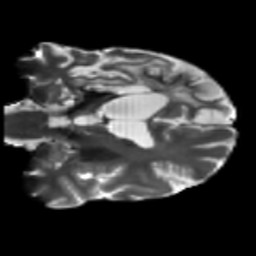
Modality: T2w
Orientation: coronal
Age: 56
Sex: male
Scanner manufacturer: siemens
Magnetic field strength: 3 T
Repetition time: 5.47 s
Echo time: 0.0854 s